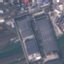
Land use / land cover class: Industrial